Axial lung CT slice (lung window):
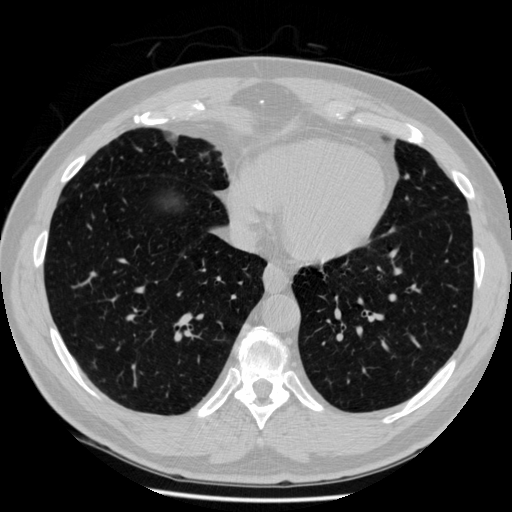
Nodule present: no